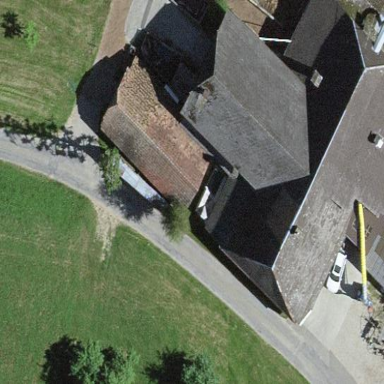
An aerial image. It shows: Farm building.